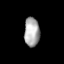
Tissue: lung
Cell type: Endothelial cells
Senescence score: 0.5476
Nuclear area (px): 436
Mean DAPI intensity: 171.415